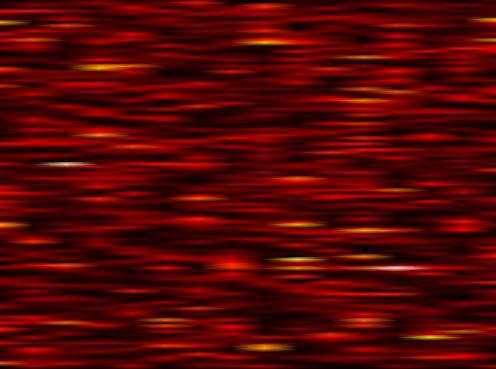
Label: UFMC